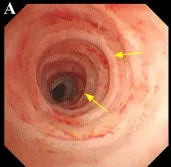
Bronchoscopy image showing extensive airway defects accompanied by mucosal hyperemia and edema. Long-segment stenosis (yellow arrowhead) with complete tracheal cartilage rings (O-rings) (yellow arrow) at the upper, and ,lower trachea, respectively.
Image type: endoscopy (airway_endoscopy)